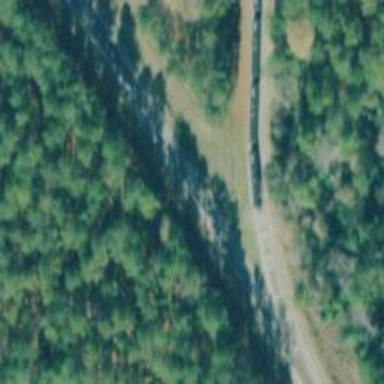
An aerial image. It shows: Rail spur service.